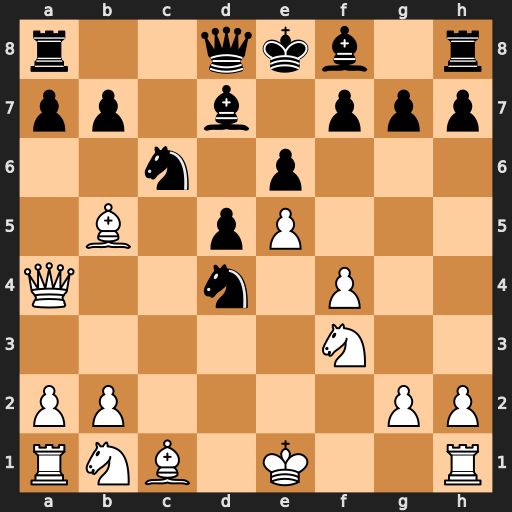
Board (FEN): r2qkb1r/pp1b1ppp/2n1p3/1B1pP3/Q2n1P2/5N2/PP4PP/RNB1K2R
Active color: w
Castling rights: KQkq
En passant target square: -
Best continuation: Nxd4 Bb4+ Kd1